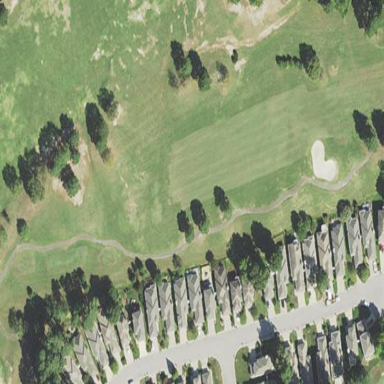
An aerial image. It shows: Rough grassy area used for golf.